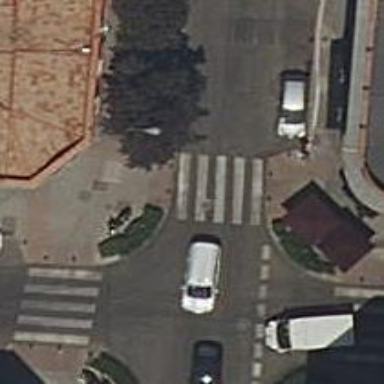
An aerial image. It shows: Marked road crossing.